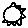
Label: sun